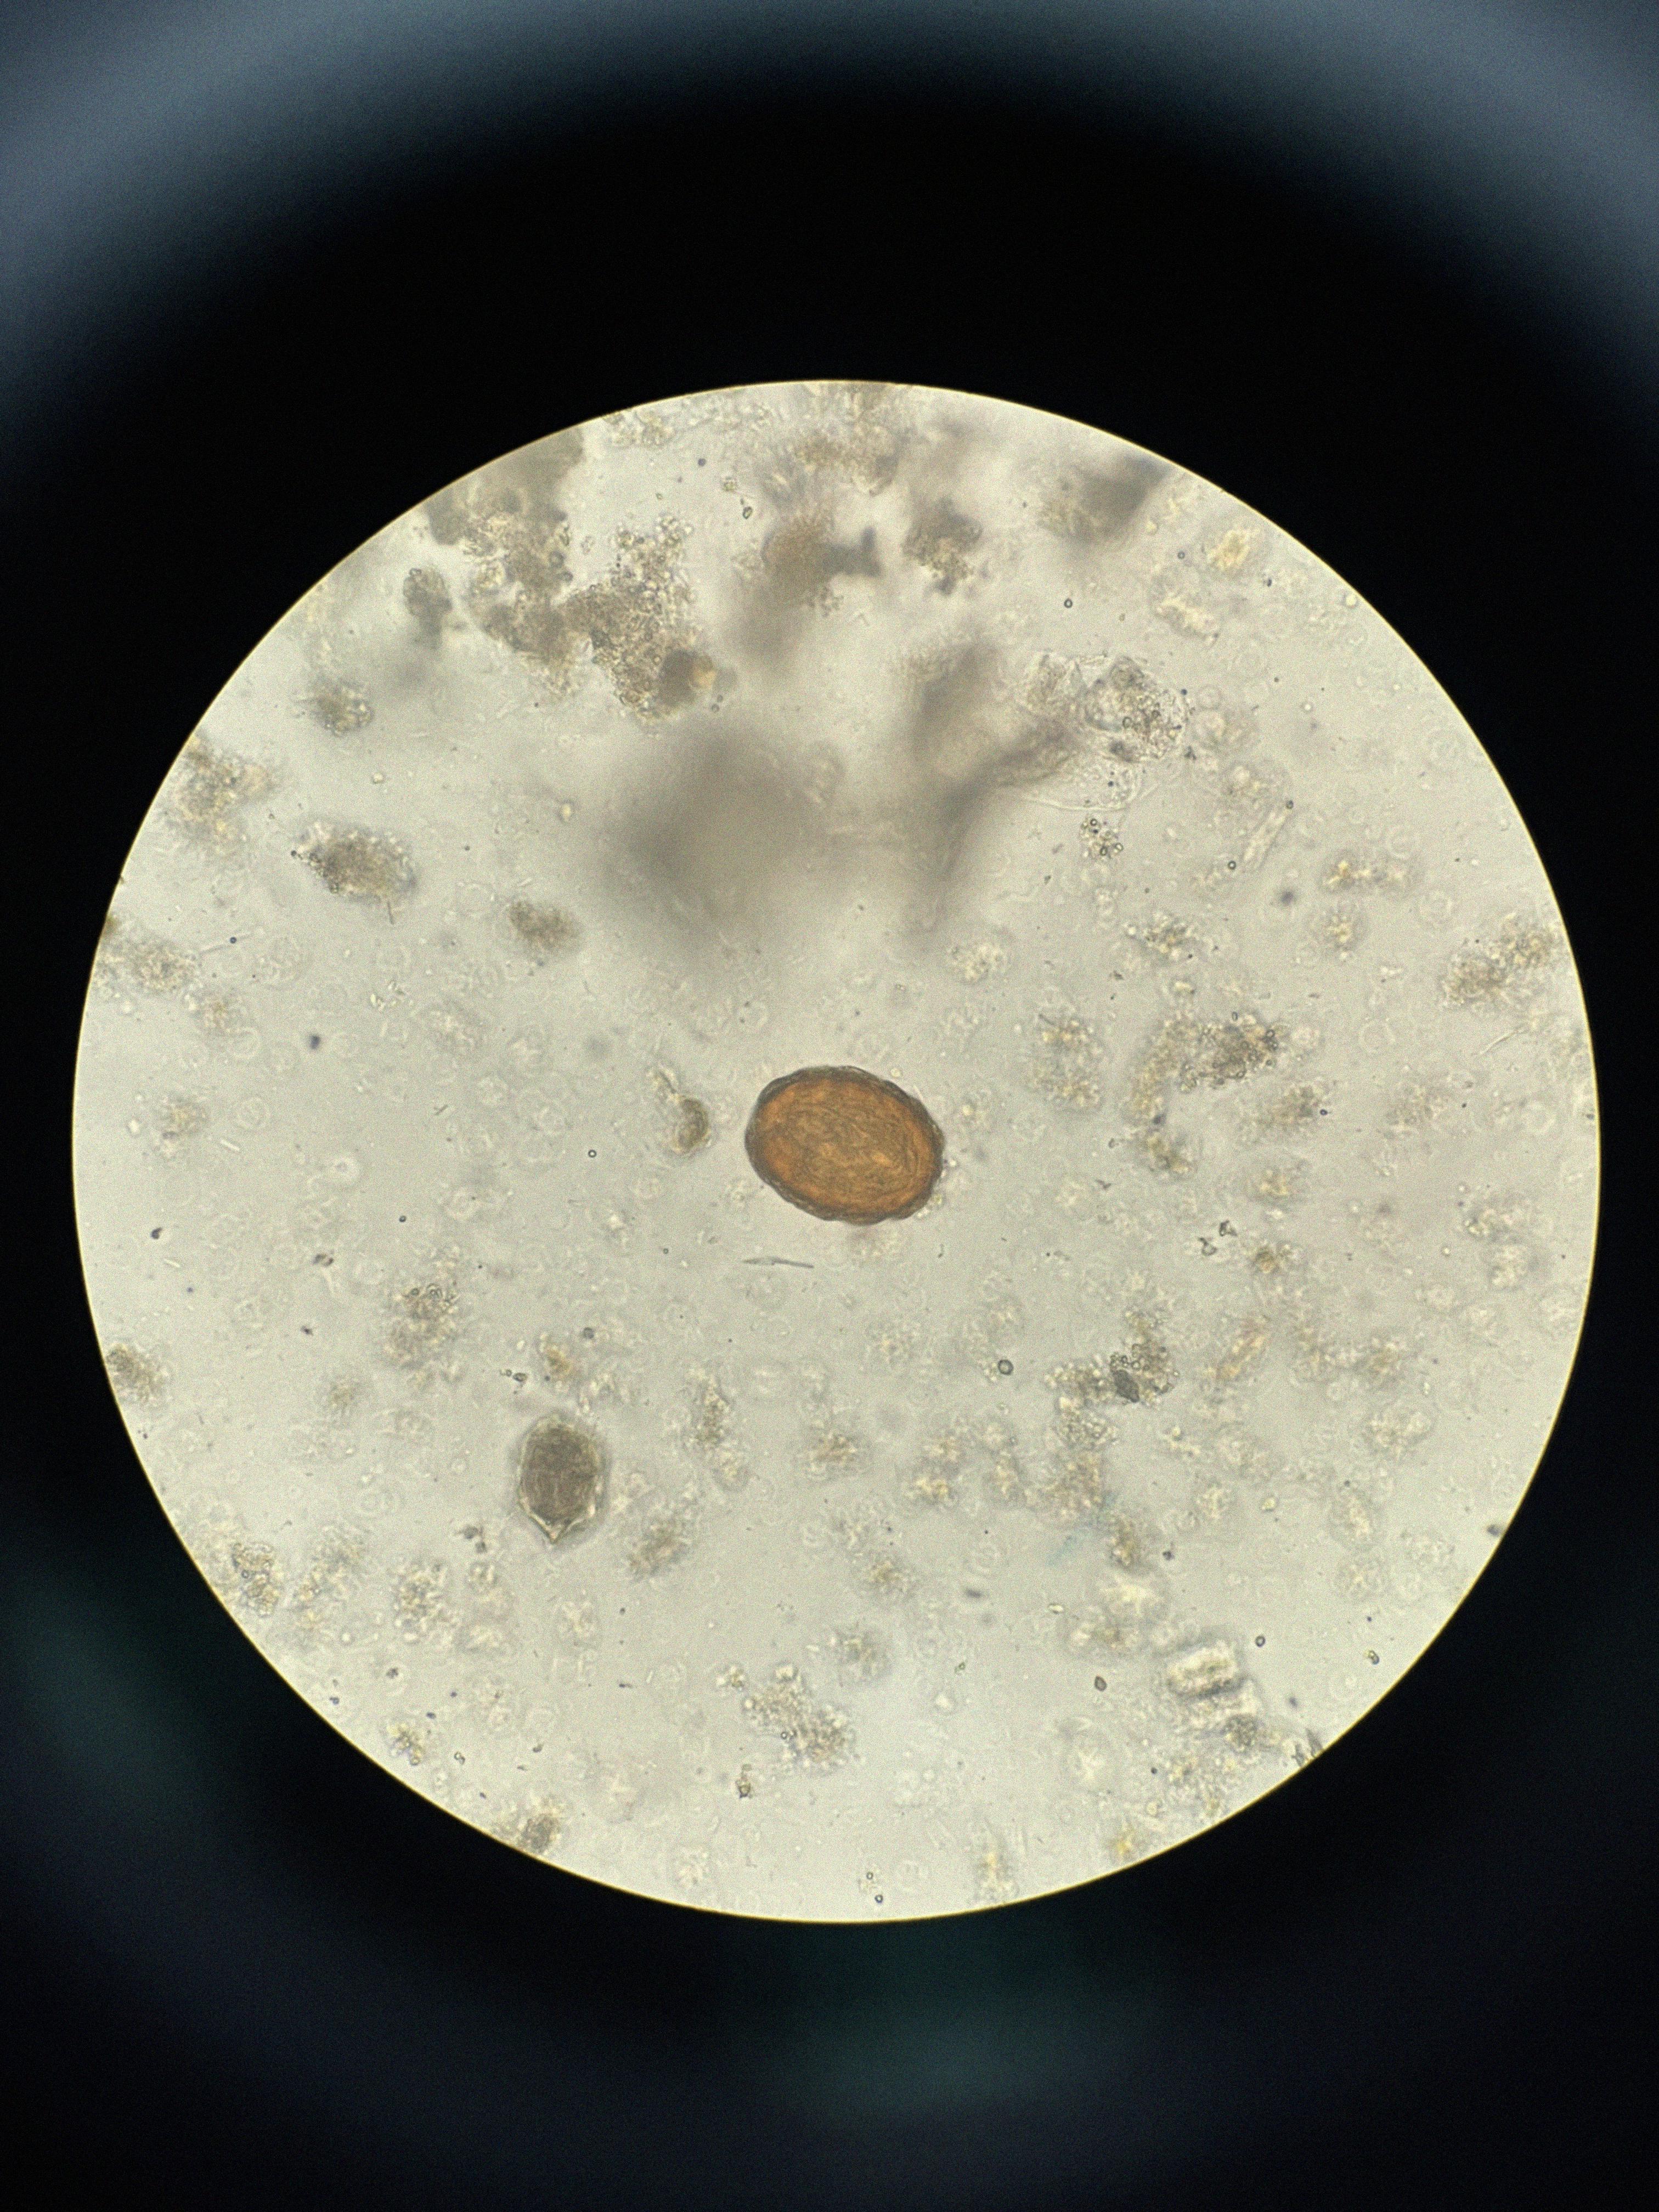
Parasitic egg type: Ascaris lumbricoides